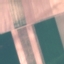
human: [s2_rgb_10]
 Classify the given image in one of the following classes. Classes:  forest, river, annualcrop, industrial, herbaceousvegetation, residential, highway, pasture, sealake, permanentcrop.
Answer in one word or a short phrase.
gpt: AnnualCrop